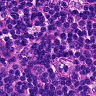
Metastatic tissue present: no